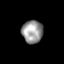
Tissue: skin
Cell type: Epithelial cells
Senescence score: 0.263
Nuclear area (px): 469
Mean DAPI intensity: 151.71